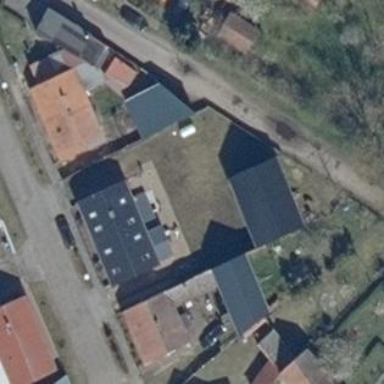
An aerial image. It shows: Simple house.